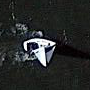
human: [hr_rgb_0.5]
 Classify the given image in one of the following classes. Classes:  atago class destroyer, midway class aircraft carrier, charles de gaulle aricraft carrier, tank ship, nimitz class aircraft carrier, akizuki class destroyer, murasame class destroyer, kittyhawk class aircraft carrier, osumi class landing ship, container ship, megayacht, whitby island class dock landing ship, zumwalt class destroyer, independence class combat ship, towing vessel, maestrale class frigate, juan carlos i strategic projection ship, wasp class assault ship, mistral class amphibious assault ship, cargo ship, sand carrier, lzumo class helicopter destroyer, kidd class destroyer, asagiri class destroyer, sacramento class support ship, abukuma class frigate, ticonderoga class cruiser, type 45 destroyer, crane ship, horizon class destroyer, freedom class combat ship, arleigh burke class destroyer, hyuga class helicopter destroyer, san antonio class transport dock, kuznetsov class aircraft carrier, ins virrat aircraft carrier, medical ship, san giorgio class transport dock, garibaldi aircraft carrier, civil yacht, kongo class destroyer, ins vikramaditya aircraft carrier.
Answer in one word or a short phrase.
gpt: Civil yacht